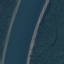
Land use / land cover: River